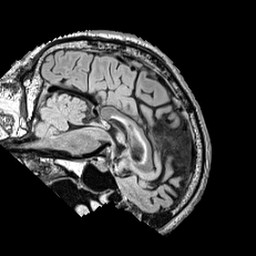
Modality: FLAIR
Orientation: sagittal
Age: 75
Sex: male
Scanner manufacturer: siemens
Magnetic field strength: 3 T
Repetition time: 5 s
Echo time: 0.387 s